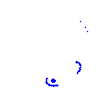
Particle: kaon